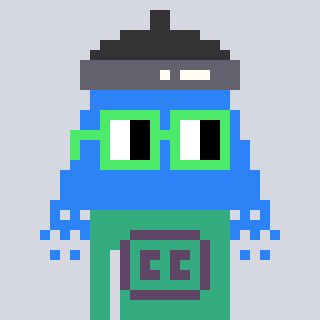
a pixel art character with square light green glasses, a shower-shaped head and a teal-colored body on a cool background